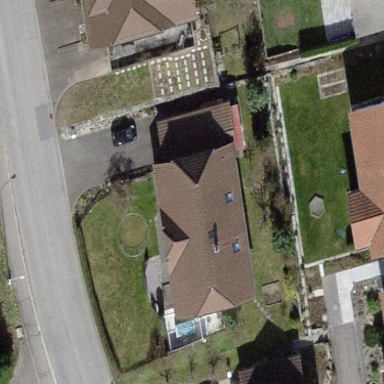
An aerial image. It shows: Detached building.